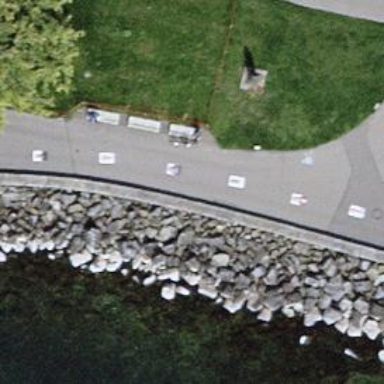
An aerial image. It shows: White bench.